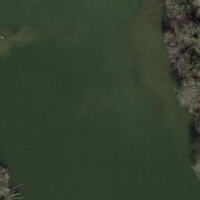
EUNIS habitat code: 14
Species observed at this site:
Tachybaptus ruficollis
Tringa ochropus
Corvus corone
Cyanistes caeruleus
Fulica atra
Anas crecca
Alcedo atthis
Anas platyrhynchos
Troglodytes troglodytes
Dendrocopos major
Streptopelia decaocto
Fringilla coelebs
Aegithalos caudatus
Buteo buteo
Coloeus monedula
Columba palumbus
Turdus merula
Phalacrocorax carbo
Cygnus olor
Gallinula chloropus
Parus major
Erithacus rubecula
Milvus milvus
Pica pica
Garrulus glandarius
Picus viridis
Corvus corax
Delichon urbicum